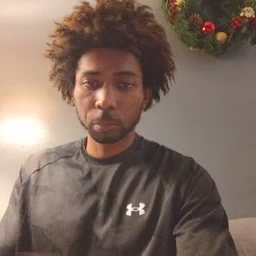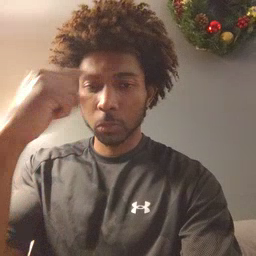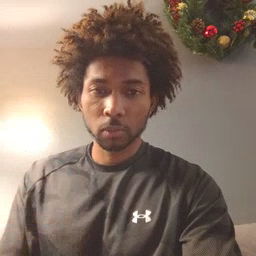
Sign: black